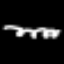
Label: squiggle